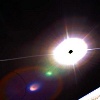
Label: sunburn